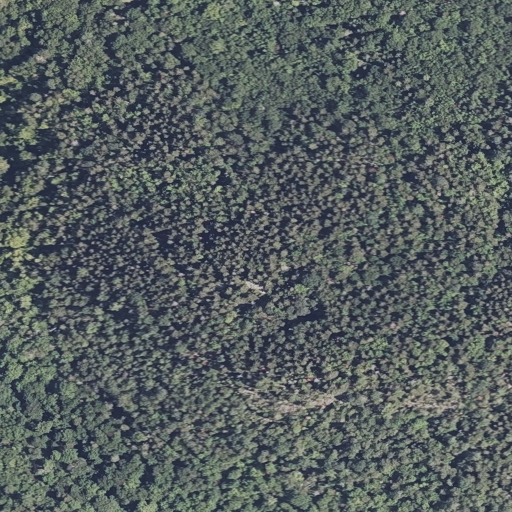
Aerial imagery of mountain in Maine named Carpenter Mountain containing mixed forest, evergreen forest, and open development